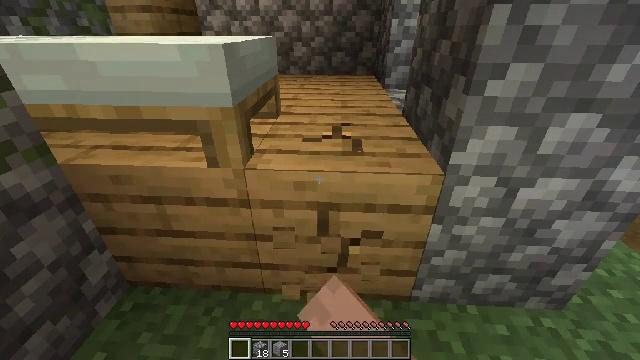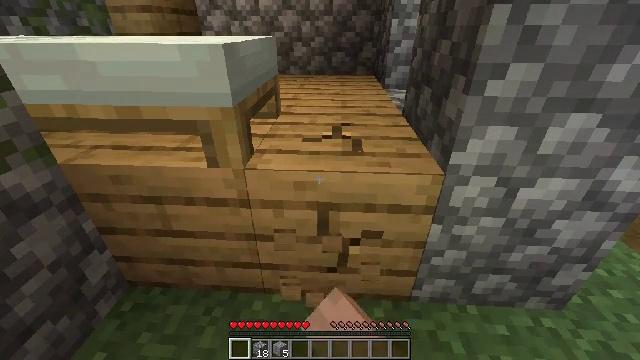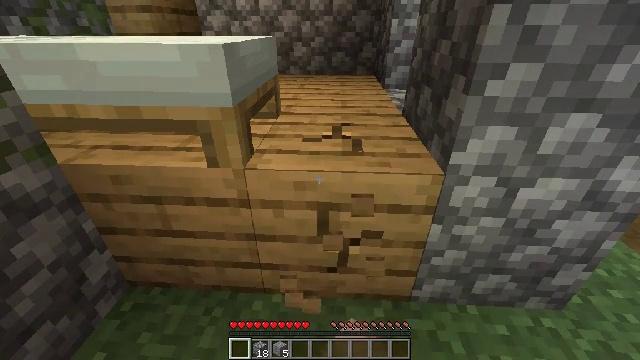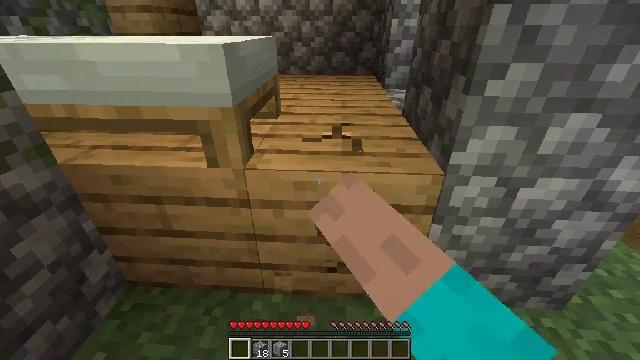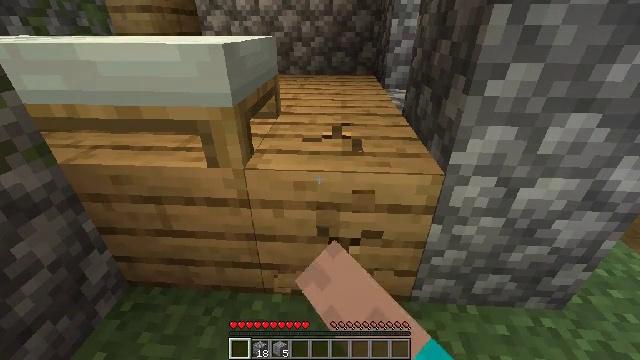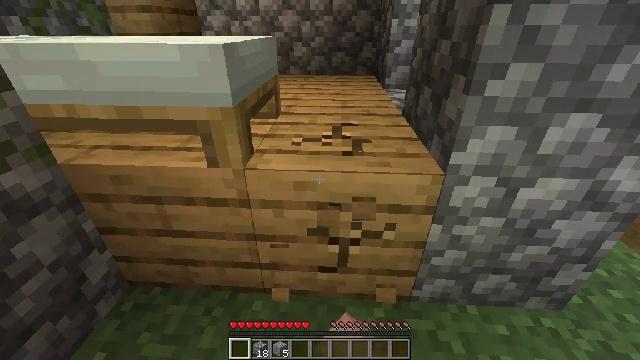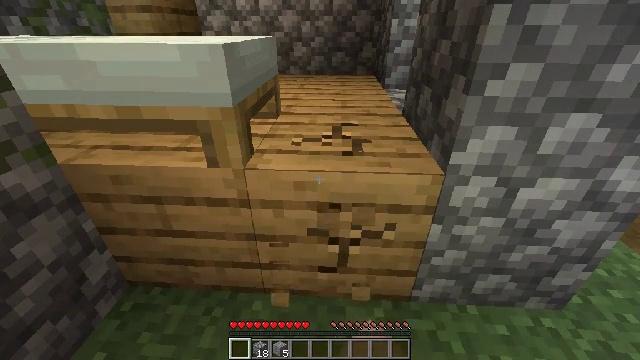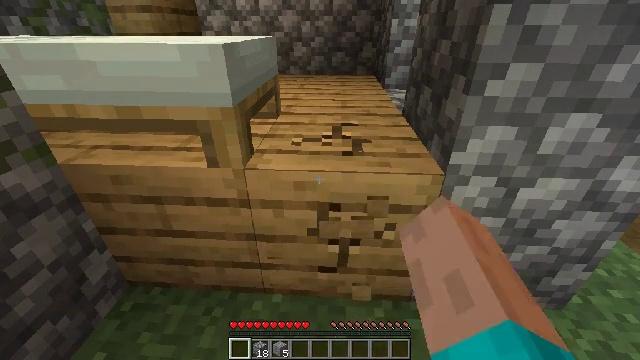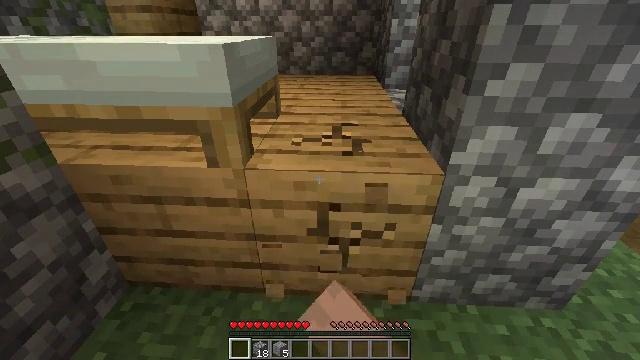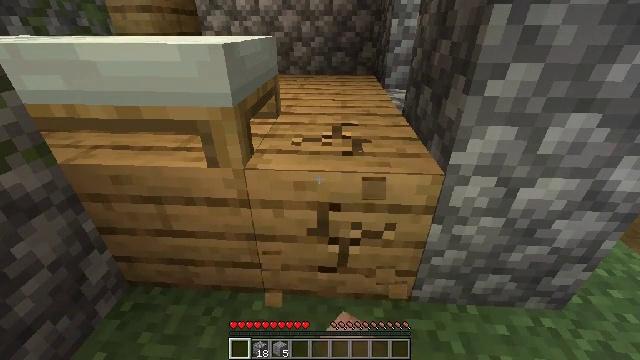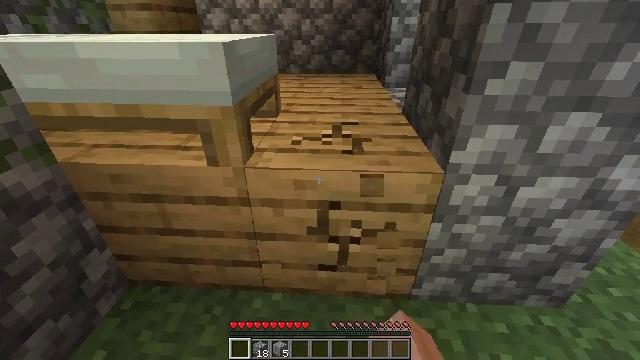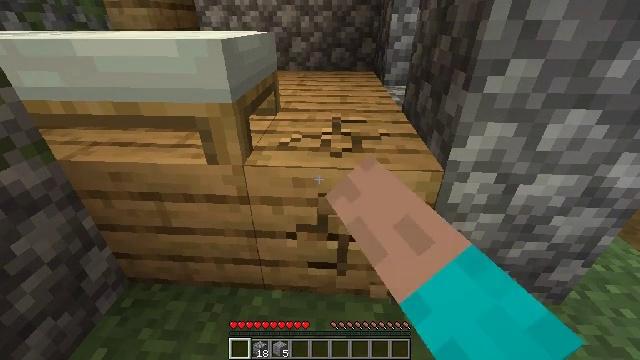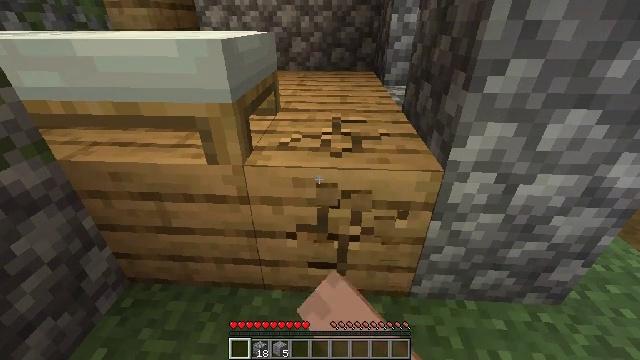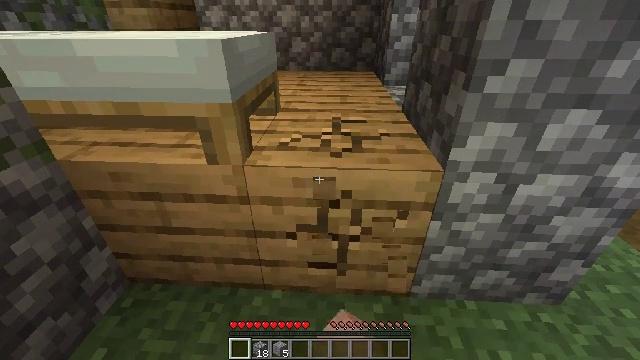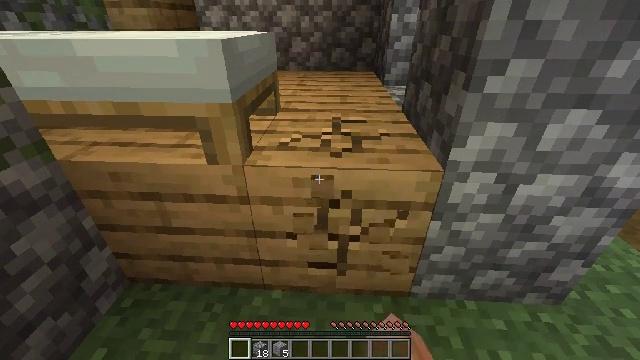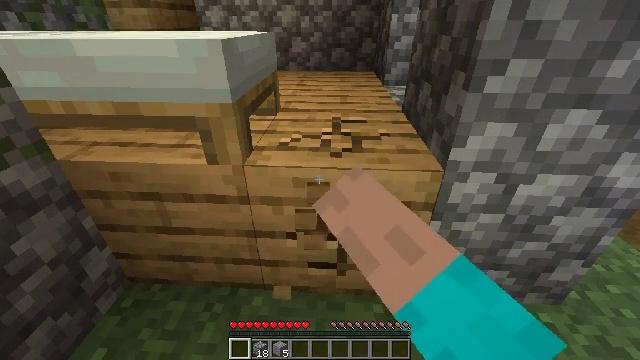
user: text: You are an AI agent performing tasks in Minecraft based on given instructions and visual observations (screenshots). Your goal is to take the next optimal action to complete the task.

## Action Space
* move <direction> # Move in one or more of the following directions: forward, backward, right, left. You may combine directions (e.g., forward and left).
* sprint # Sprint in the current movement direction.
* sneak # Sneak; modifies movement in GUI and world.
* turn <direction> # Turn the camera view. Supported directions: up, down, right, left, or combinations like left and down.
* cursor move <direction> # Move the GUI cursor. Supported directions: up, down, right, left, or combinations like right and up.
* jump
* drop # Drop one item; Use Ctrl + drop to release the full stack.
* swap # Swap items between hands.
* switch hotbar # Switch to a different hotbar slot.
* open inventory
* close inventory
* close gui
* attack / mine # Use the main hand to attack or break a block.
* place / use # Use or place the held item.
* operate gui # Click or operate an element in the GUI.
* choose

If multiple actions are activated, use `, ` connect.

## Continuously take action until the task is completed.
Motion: motion action
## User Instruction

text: Mine planks.
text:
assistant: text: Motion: attack / mine
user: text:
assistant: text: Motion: attack / mine
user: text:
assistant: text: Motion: attack / mine
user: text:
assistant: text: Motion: attack / mine
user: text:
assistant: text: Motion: attack / mine
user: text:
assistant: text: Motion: attack / mine
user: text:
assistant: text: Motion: attack / mine
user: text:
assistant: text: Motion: attack / mine
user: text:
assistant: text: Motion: attack / mine
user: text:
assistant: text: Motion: attack / mine
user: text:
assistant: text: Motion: attack / mine
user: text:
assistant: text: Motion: attack / mine
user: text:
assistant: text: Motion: attack / mine
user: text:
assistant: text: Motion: attack / mine
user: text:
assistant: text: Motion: attack / mine
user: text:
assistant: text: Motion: attack / mine
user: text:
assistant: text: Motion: attack / mine
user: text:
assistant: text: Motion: attack / mine
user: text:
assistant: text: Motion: attack / mine
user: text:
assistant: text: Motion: attack / mine
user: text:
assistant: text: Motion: attack / mine
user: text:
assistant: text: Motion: attack / mine
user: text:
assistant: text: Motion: attack / mine
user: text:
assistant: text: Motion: attack / mine
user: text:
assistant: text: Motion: attack / mine
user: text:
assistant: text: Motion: attack / mine
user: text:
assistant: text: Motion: attack / mine
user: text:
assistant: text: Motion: attack / mine
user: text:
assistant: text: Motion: attack / mine
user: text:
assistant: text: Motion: attack / mine